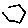
Label: hexagon